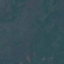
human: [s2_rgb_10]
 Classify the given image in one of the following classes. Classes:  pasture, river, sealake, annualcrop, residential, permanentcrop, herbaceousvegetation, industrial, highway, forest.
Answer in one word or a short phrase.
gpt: HerbaceousVegetation